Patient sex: F
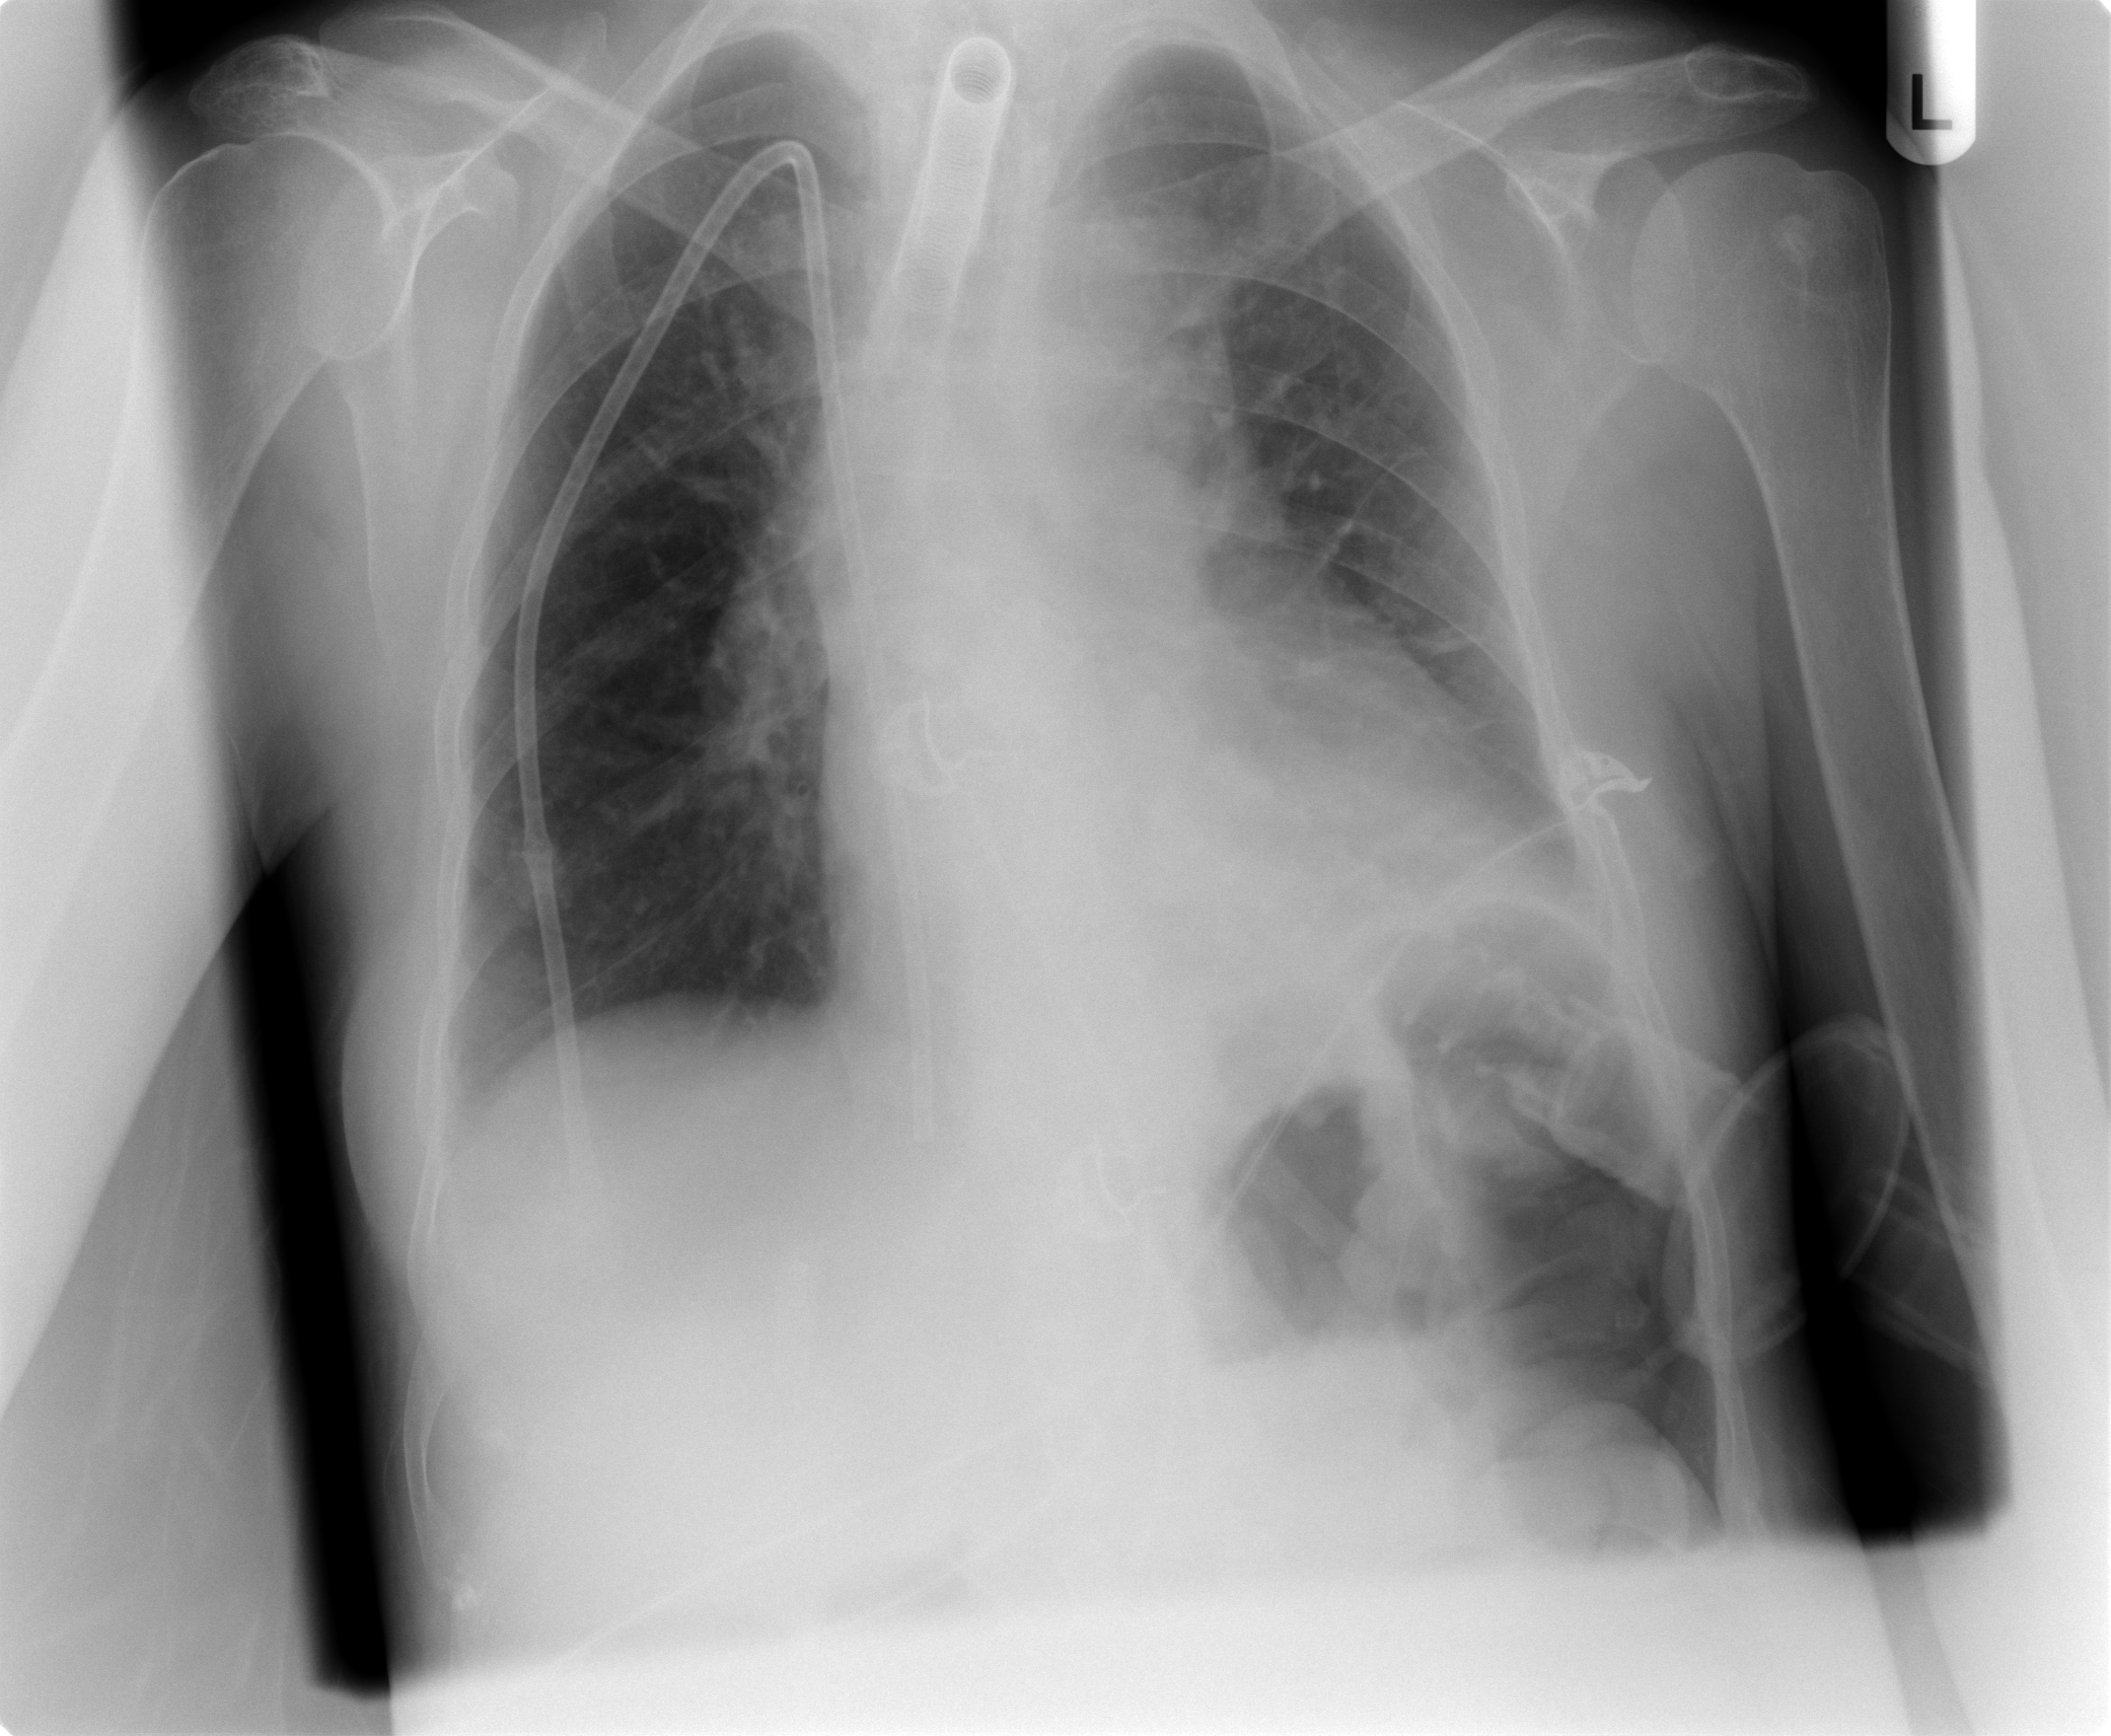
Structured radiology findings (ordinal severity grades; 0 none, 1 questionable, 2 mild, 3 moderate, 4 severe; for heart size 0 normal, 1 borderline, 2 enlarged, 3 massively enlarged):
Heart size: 1
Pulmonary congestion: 0
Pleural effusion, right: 0
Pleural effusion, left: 0
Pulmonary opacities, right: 0
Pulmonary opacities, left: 0
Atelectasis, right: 0
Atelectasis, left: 2